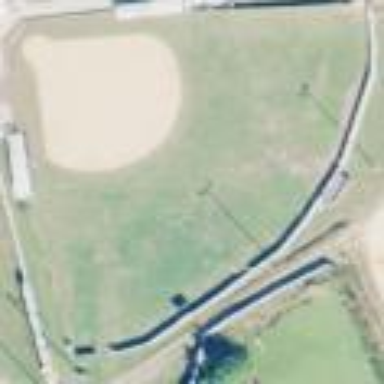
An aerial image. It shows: Baseball pitch for leisure land activities.